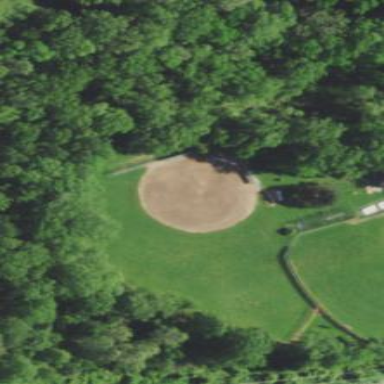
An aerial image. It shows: Grass pitch used for baseball and softball sports.